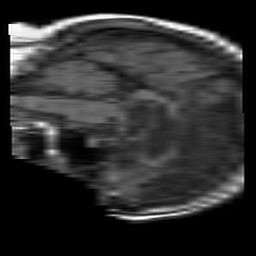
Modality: T1w
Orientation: sagittal
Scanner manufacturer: philips
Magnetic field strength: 1.5 T
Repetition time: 0.6502 s
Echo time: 0.015 s